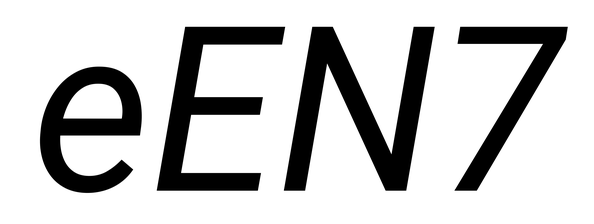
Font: Roboto-Italic_Italic